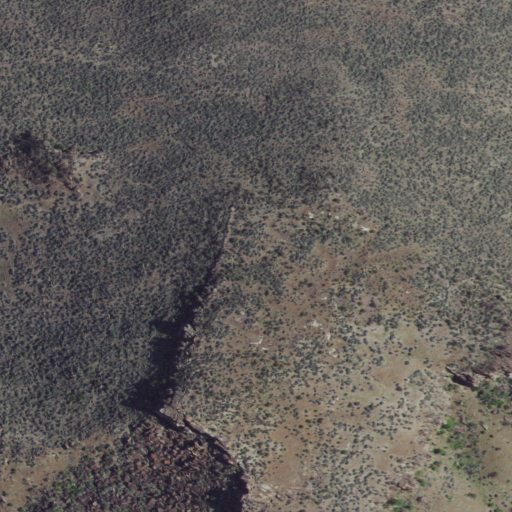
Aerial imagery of mountain in Idaho named Little Butte containing shrub and grassland